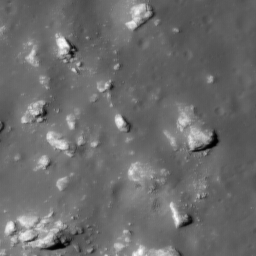
Host type: background_regolith
Lunar coordinates: latitude nan, longitude nan